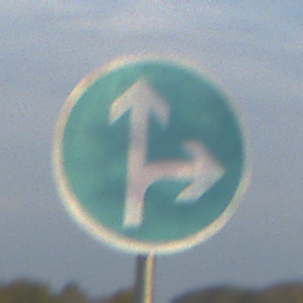
Verkehrszeichen: VorgeschriebeneFahrtrichtungGeradeausOderRechts
Umgebung: Outdoor, Nature
Tageszeit: SunriseSunset
Wetter: PartlyCloudy
Licht: Natural
Jahreszeit: NotSpecified
Kontrast: MediumContrast